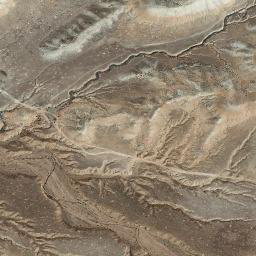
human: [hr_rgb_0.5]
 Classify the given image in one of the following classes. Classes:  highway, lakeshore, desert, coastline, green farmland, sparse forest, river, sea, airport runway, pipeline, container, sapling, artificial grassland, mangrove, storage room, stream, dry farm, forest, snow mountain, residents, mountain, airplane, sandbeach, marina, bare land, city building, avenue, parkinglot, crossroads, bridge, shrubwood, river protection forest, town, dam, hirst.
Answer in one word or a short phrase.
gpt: mountain